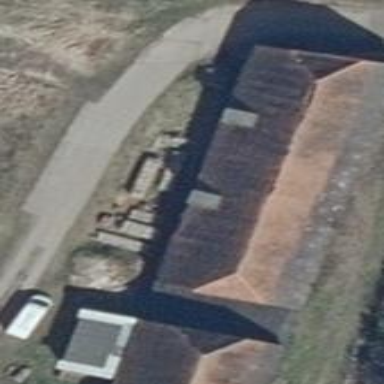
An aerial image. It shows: Simple house.